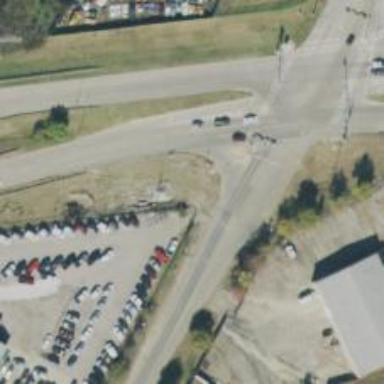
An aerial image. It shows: Marked crossing on footway.